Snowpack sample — Buffalo Mountain, Silverthorne, Colorado, USA (2/22/26, 2:02 PM MST)
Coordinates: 39.622, -106.113
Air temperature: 33 °F
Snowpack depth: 63 cm
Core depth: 10 cm
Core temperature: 32 °F
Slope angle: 11°, slope face: 116°
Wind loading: low
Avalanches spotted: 0
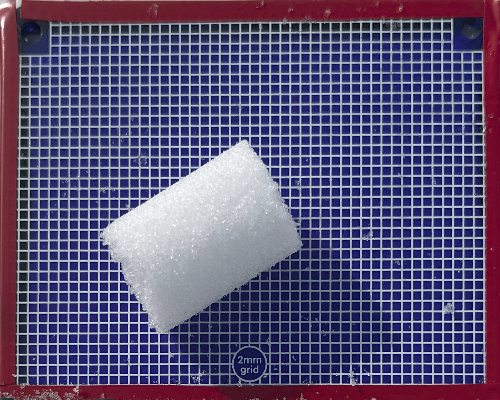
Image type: profile
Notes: In a firebreak similar to site 1, minimal wind loading with no spotted avalanches (not many faces in view though)